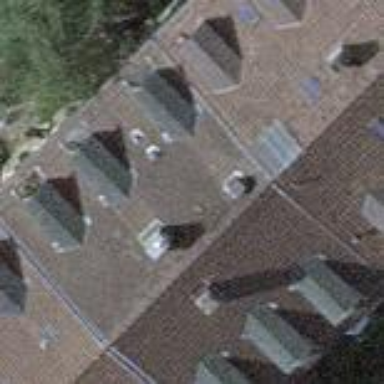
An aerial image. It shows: Hipped roof made of maroon roof tiles on apartment building.